Question: I'm using VB.net and MySQL for my project
I want to store Marathi text in the MySQL database, I googled for hours and found a half of a solution by changing the MySQL database encoding to utf-8. I can manually (through PHPMyAdmin)store Marathi characters in Mysql database.
But, when I try to insert some text using VB.net, I get "???"(Question marks) instead of Marathi characters.
Do I need to set encoding in VB.Net also?
If so then how?
Here's the code to insert data in the database
'''
Private Sub btnSave_Click(ByVal sender As System.Object, _
ByVal e As System.EventArgs) Handles btnSave.Click
Try
Dim sql As String
sql = "Insert into info(taluka,village,yojana,group_name," + _
"reg_no,president_name,mobile,crop," + _
"evaluation,amount,characteristic) values('" & _
cmbTaluka.SelectedItem.ToString & "','" & _
cmbVillage.SelectedItem.ToString & "','" & _
cmbYojana.SelectedItem.ToString & "','" & _
txtGroup.Text & "','" & txtReg.Text & "','" & _
txtPresident.Text & "','" & txtMobile.Text& "','" & _
cmbCrop.SelectedItem.ToString & "','" & _
cmbYear.SelectedItem.ToString + _
cmbType.SelectedItem.ToString & "','" & _
Val(txtAmount.Text) & "','" & txtChar.Text & "')"
cmd = New MySqlCommand(sql, con)
reader = cmd.ExecuteReader
MessageBox.Show("Data Saved")
Catch ex As MySqlException
MessageBox.Show(ex.Message)
End Try
End Sub
'''
And here's the table :

the first row was manually inserted through PHPMyAdmin
the second was using above code.
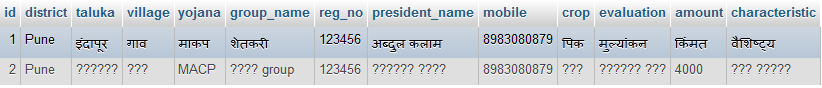
Answer: utf8 needs to be established in about 4 places.
- 'SHOW CREATE TABLE'- 'SET NAMES utf8'- - '<meta>'
If you still have troubles after that, come back with 'SELECT col, HEX(col) ...' for some ill-printing text; this will help in further diagnosing.